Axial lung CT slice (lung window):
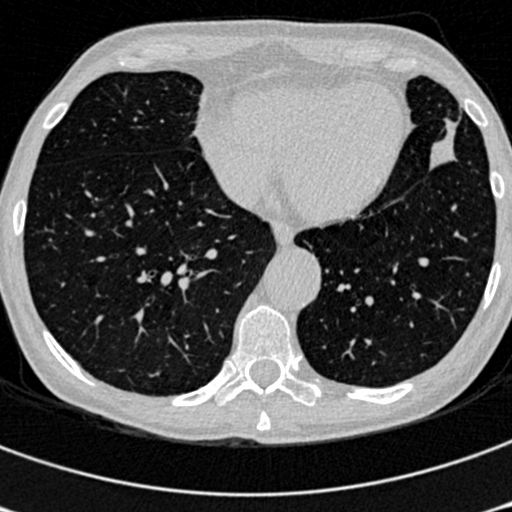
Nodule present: no